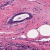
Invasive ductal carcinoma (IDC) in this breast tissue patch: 0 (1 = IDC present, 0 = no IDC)